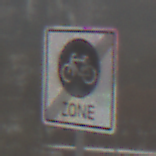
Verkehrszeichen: EndeFahrradzone
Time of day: Midday
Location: Outdoor (Nature)
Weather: Overcast
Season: Winter
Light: Natural